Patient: sex F, age 59
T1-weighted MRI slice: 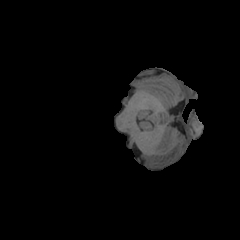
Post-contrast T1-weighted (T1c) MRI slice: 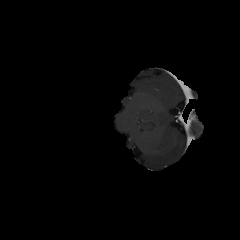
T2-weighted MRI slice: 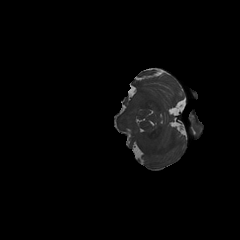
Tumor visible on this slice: no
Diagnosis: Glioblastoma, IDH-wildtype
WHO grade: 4